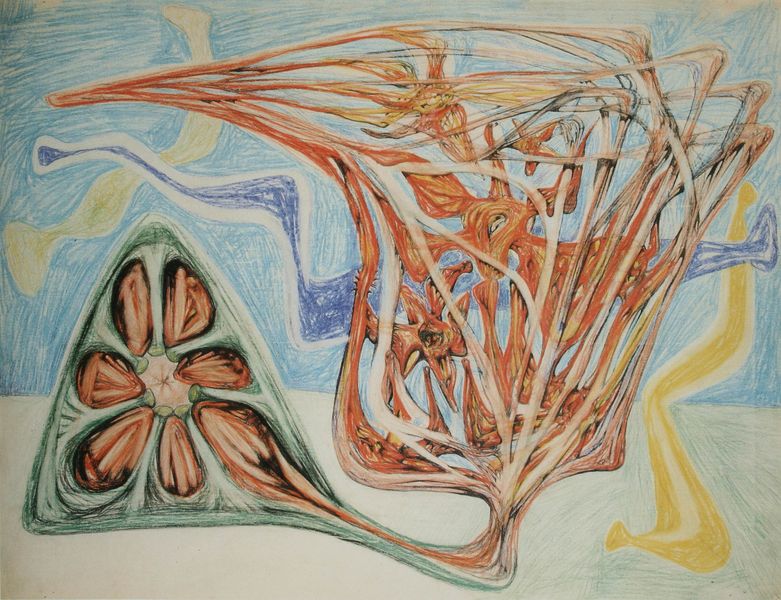
Titel: Sans titre
Künstler: Roberto Matta
Standort: Paris
Institution: Sammlung Paul Haim
Schlagwörter: blau, gelb, grün, blume, bunt, orange, zeichnung, rot, malerei, figur, pflanze, frucht, hellblau, wellen, abstrakt, modern, o´keefe, formen, dunkelblau, jugendstil, surrealismus, gerüst, blautöne, dali, form, kerne, illustration, entwurf, organisch, zacken, leben, blua, geäst, struktur, entwicklung, gallé, wachstum, buntstift, durchschnitt, aufschnitt, ölkreide, samen, o´keeffee, fruchtblase, georgia, o´keffee, sans titre